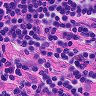
Metastatic tissue present: no